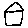
Label: house